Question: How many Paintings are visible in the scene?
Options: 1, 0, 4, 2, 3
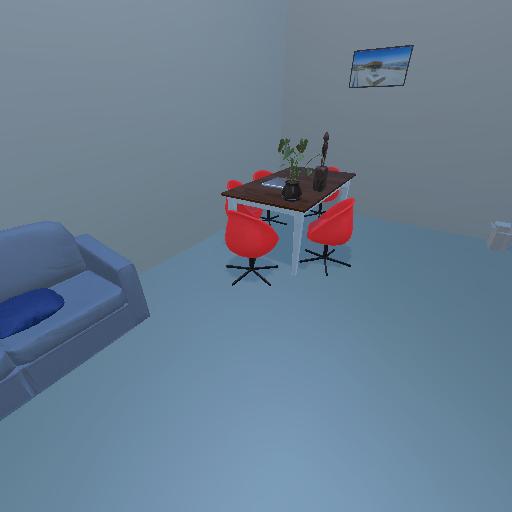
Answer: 1